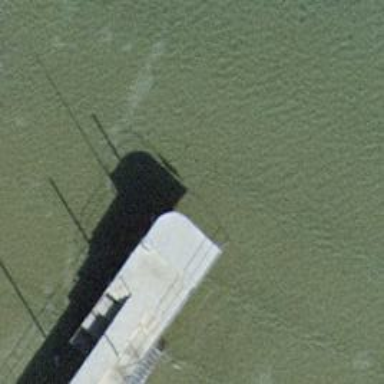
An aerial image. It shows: Man-made pier.